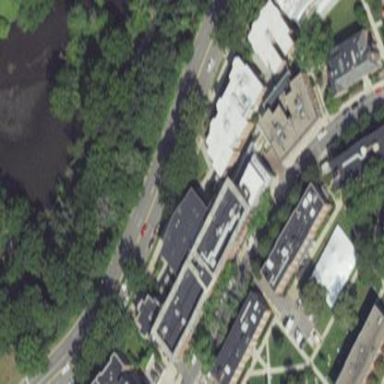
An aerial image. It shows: College.